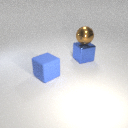
large blue metal cube to the right of large blue rubber cube